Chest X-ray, PA view. Patient: 54 years old, sex F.
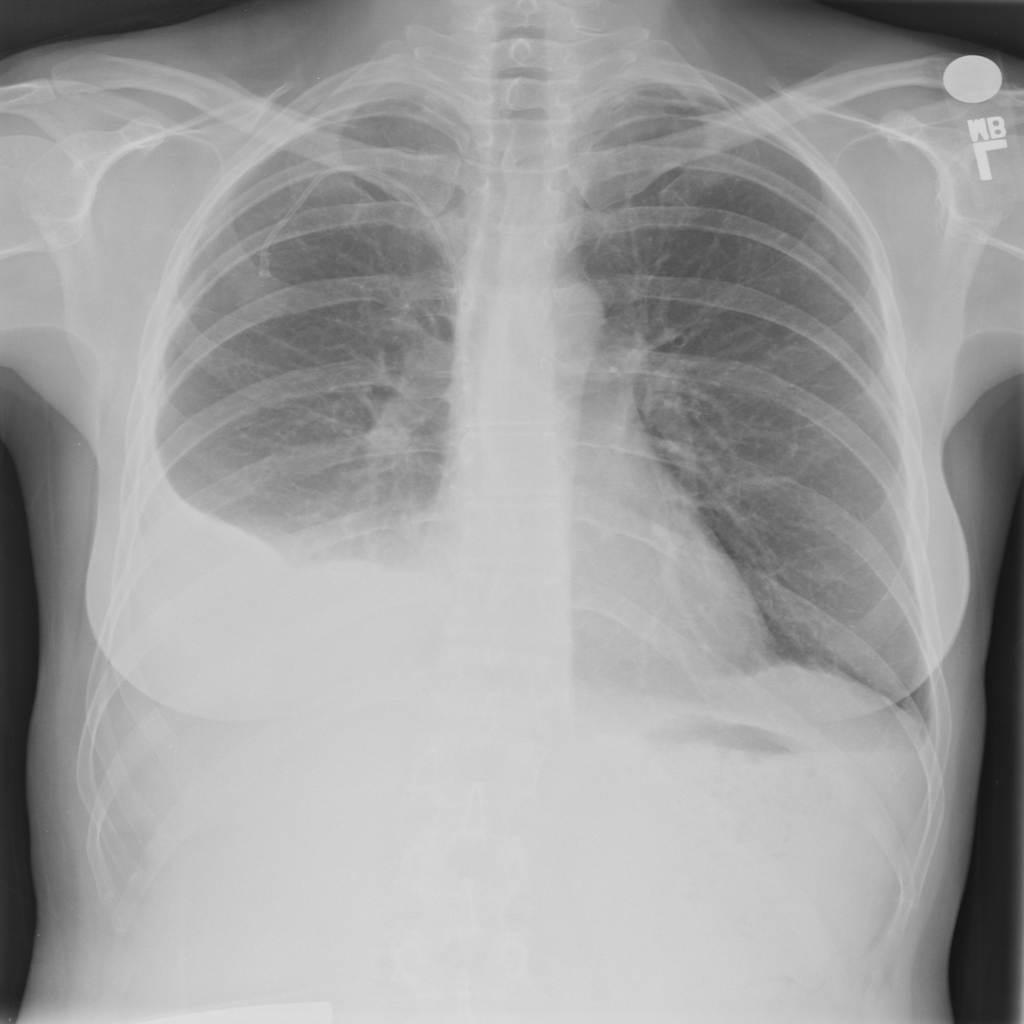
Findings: Effusion